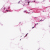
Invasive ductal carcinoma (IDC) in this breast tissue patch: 0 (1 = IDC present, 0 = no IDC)